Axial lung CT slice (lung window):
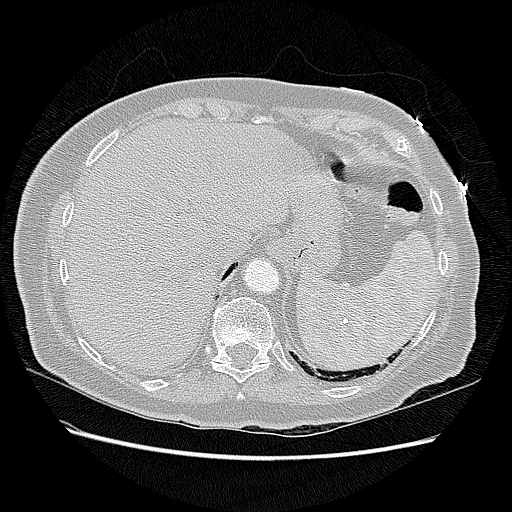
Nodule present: no